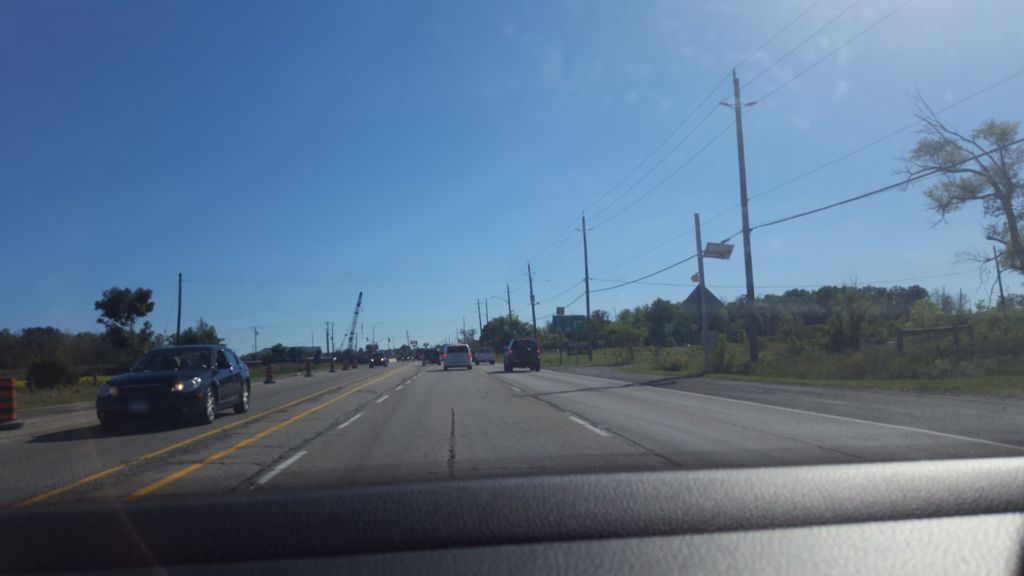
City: hamilton